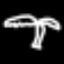
Label: palm tree